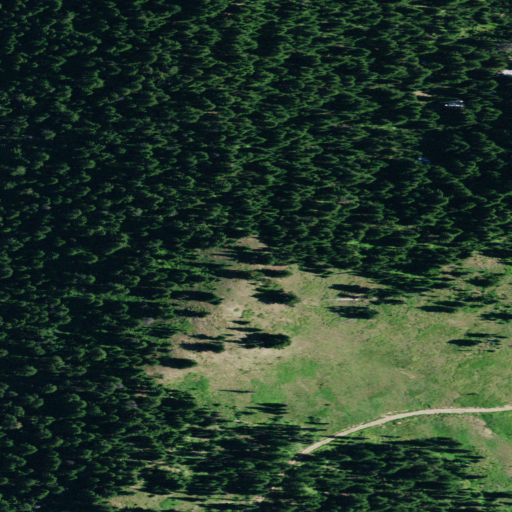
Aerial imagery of mountain in Idaho named Crescendo Peak containing evergreen forest and shrub